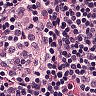
Metastatic tissue present: no